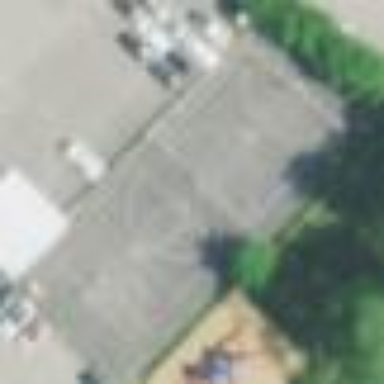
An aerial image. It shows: Basketball court located in leisure land pitch.